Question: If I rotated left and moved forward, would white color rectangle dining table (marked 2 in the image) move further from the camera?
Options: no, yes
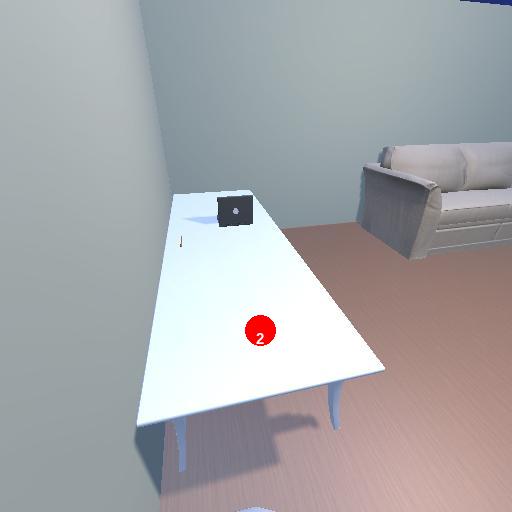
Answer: no